Interaction volume radius: 5 \u00c5
Interaction volume height: 15 \u00c5
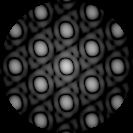
Disorder parameter: 0.006421